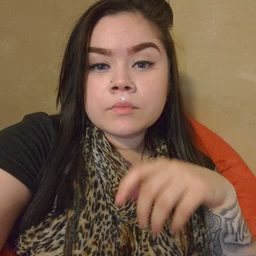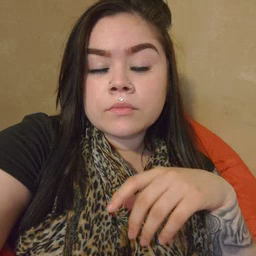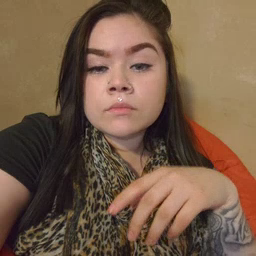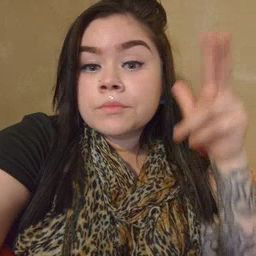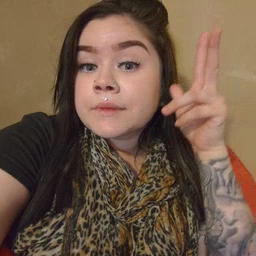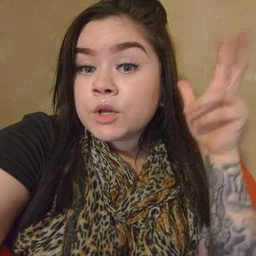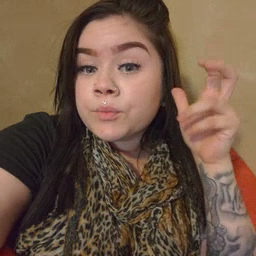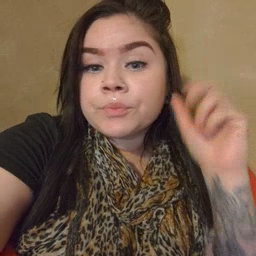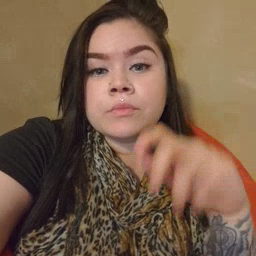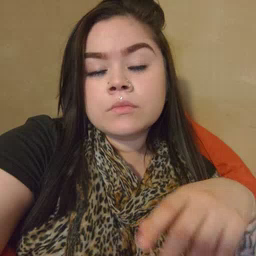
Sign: hear